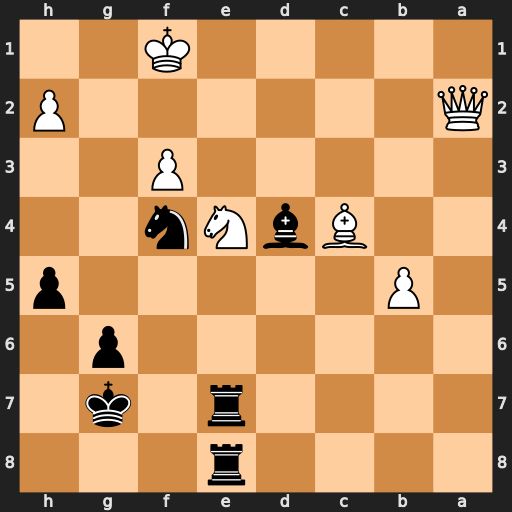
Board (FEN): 4r3/4r1k1/6p1/1P5p/2BbNn2/5P2/Q6P/5K2
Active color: b
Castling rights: -
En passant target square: -
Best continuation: Ra7 Qxa7+ Bxa7